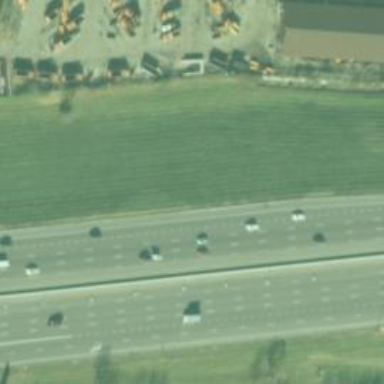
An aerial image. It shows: Motorway.